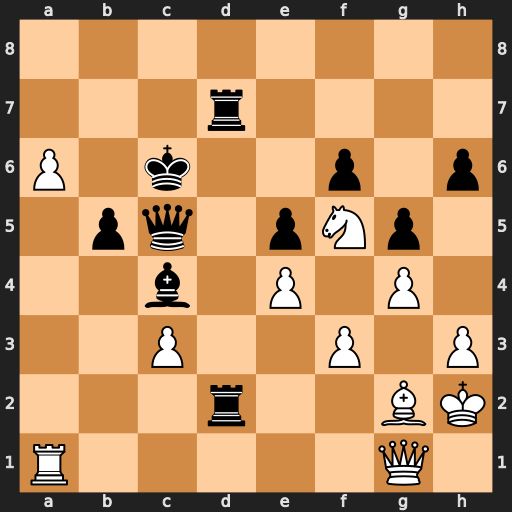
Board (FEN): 8/3r4/P1k2p1p/1pq1pNp1/2b1P1P1/2P2P1P/3r2BK/R5Q1
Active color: w
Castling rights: -
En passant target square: -
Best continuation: Qxc5+ Kxc5 a7 Rxa7 Rxa7 Bf1 Ne3 Bxg2 Nxg2